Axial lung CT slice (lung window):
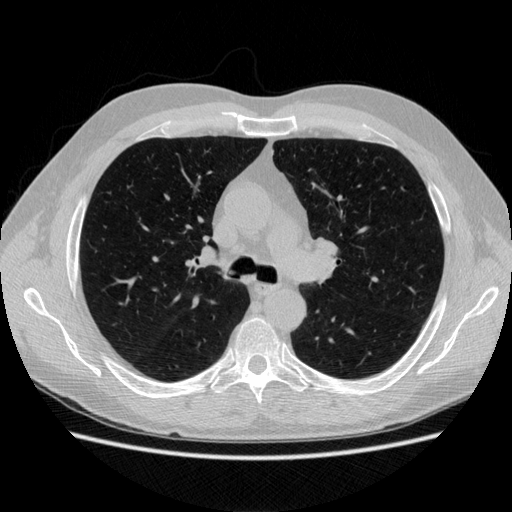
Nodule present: no